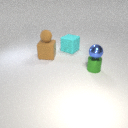
small brown rubber sphere above large brown rubber cube